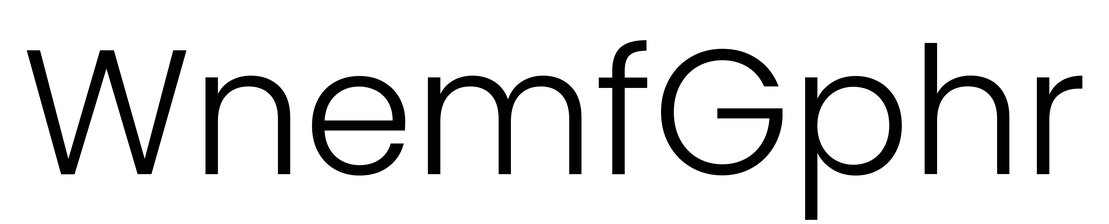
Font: Poppins-Light